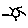
Label: sun